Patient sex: M
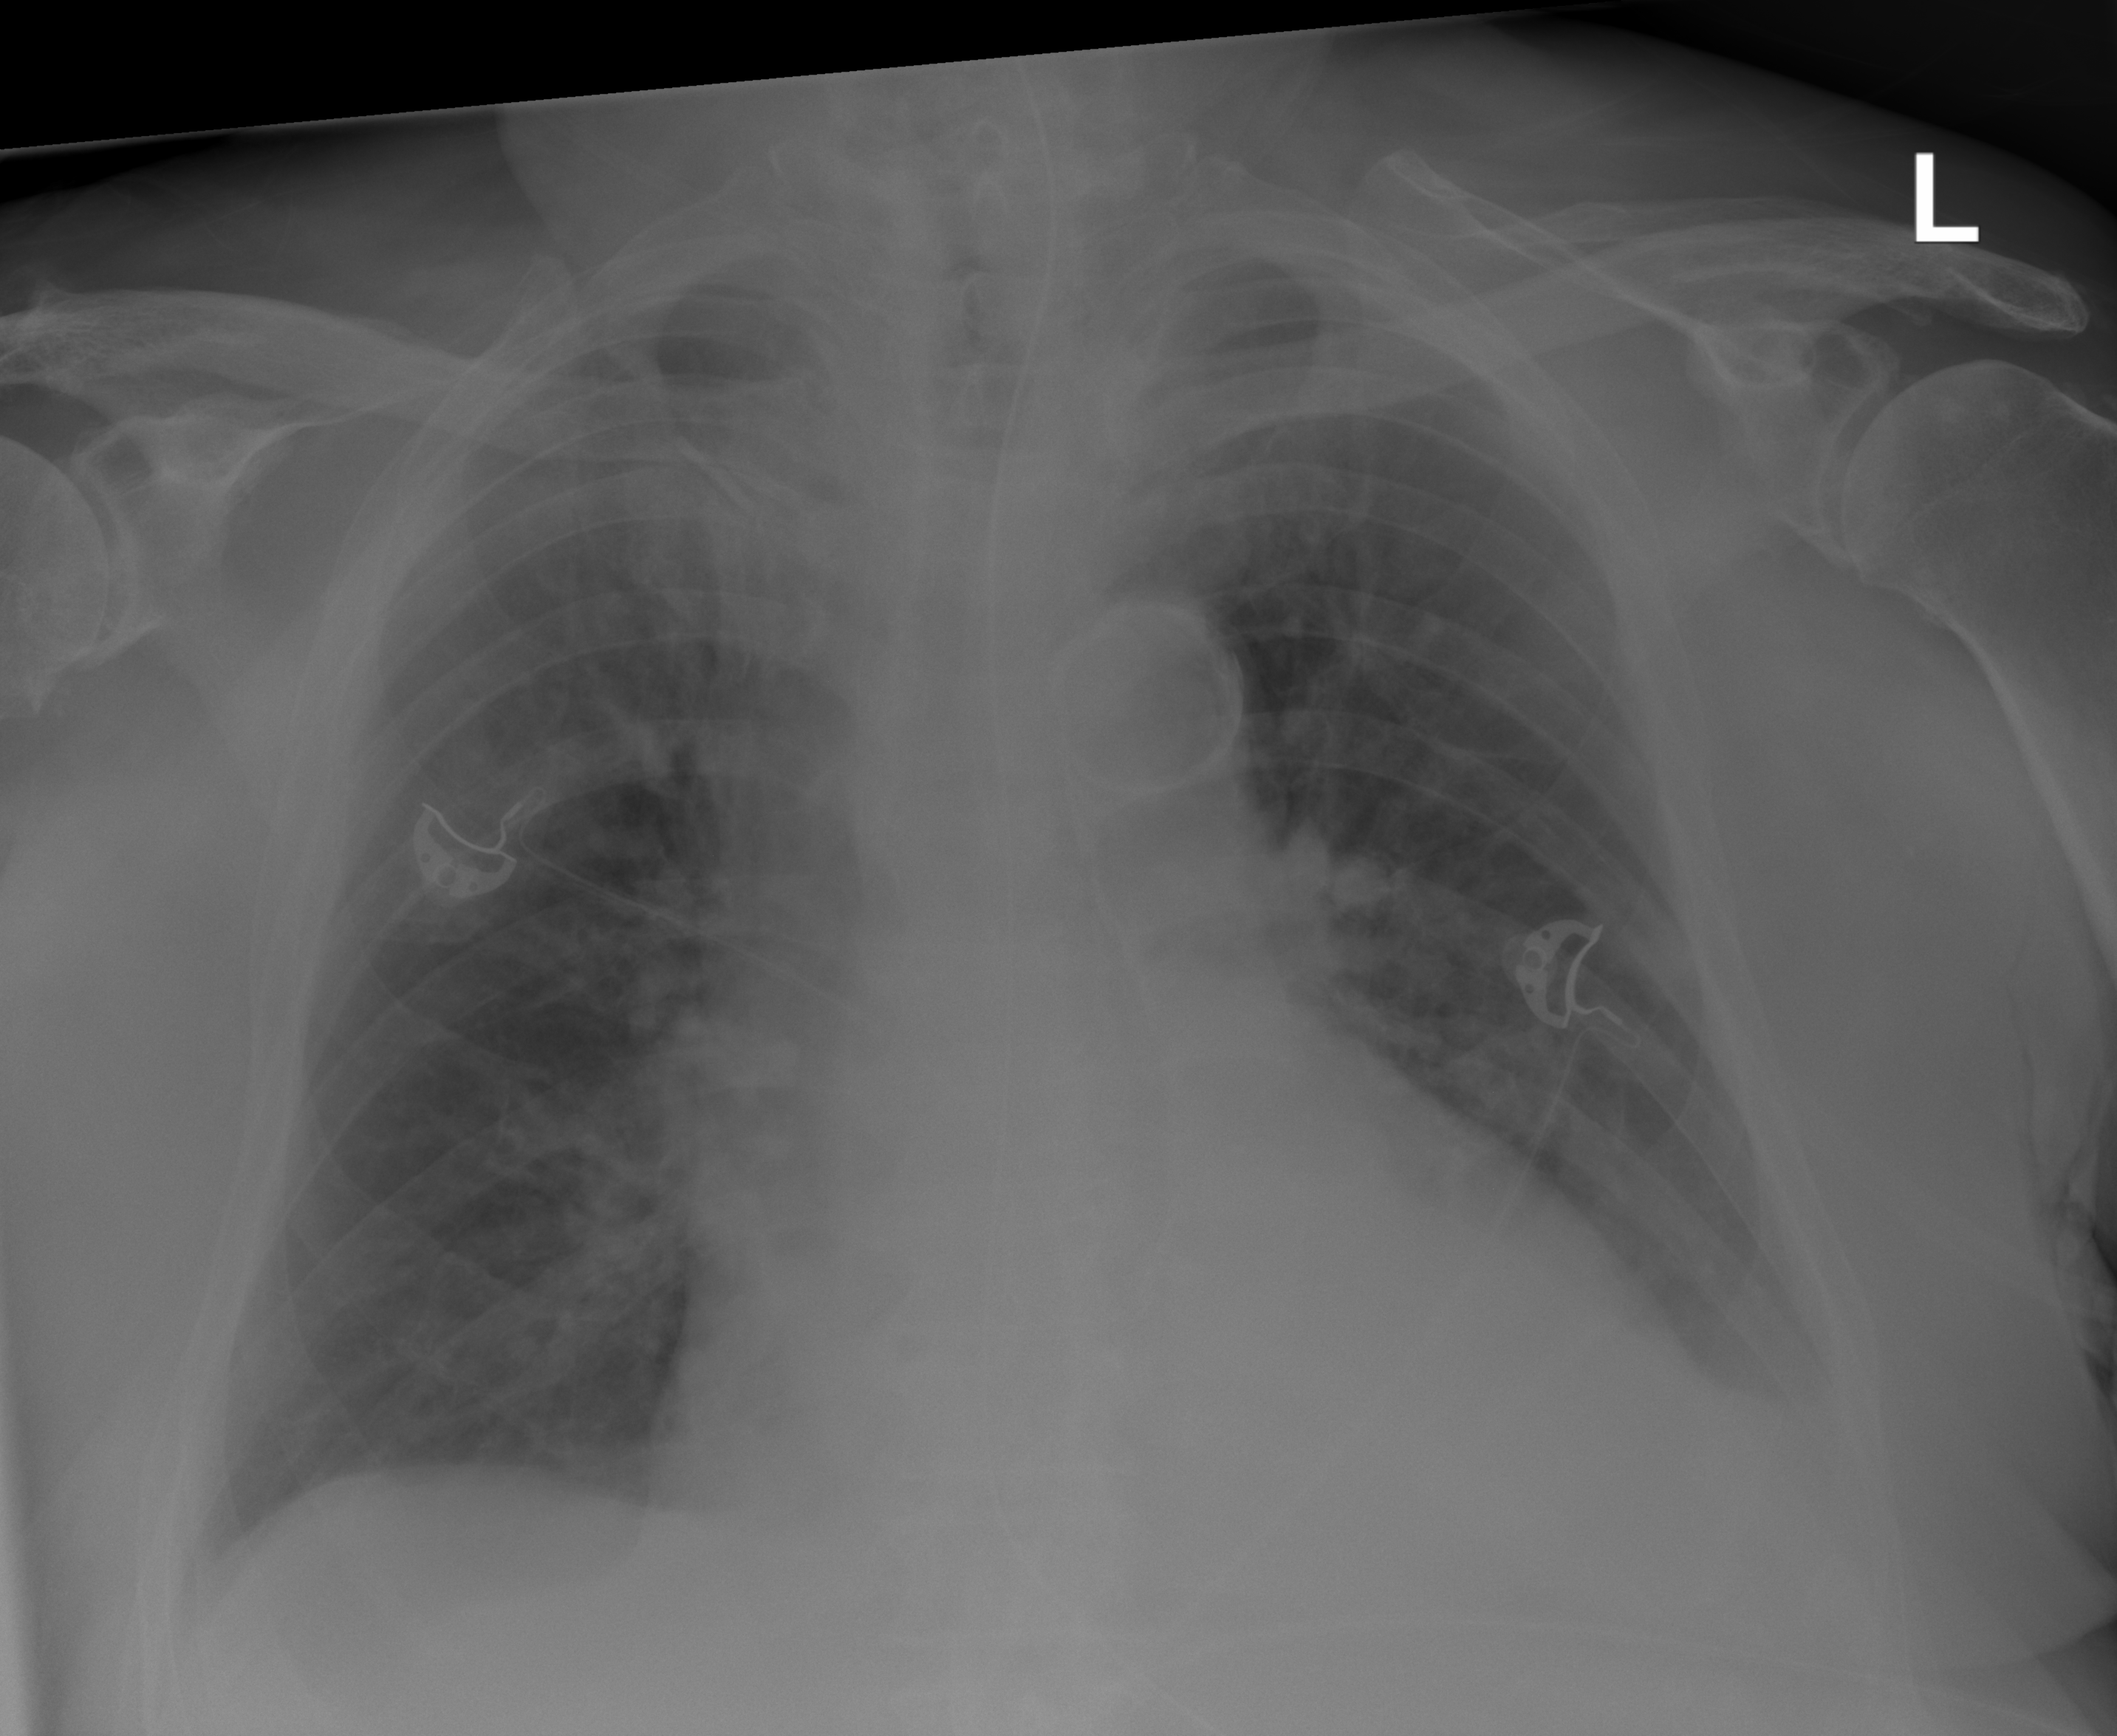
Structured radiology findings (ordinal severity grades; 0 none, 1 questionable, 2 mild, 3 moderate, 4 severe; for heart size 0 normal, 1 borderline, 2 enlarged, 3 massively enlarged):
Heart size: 2
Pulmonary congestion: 2
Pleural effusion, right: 0
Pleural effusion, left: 1
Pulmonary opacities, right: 0
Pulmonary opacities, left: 0
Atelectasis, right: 0
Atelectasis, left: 0